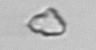
Label: detritus_transparent